Field crop: maize
Growth stage: 1
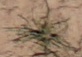
Species: lolium